Interaction volume radius: 10 \u00c5
Interaction volume height: 30 \u00c5
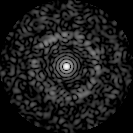
Disorder parameter: 0.8387